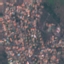
Land use / land cover: Residential